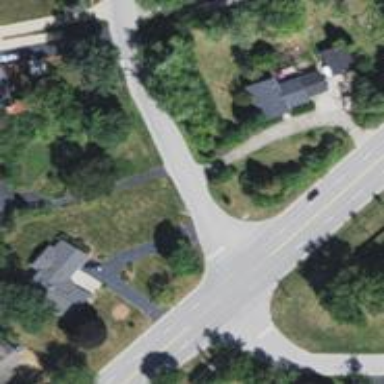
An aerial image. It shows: Stop road.